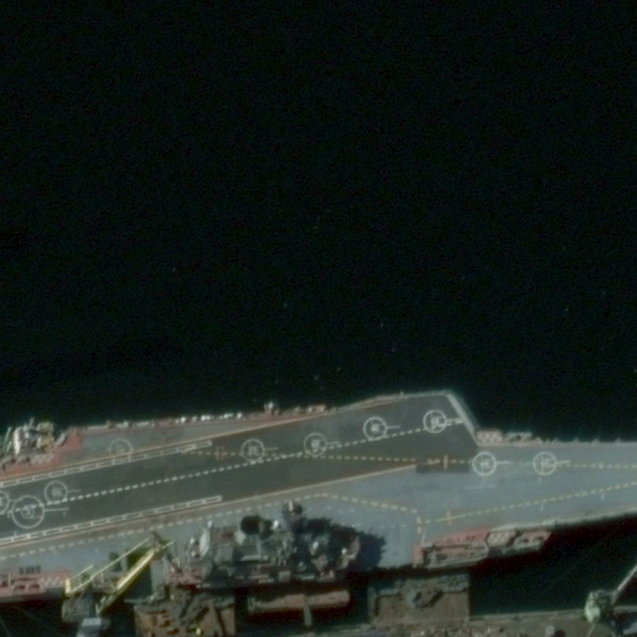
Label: Kuznetsov-class_aircraft_carrier